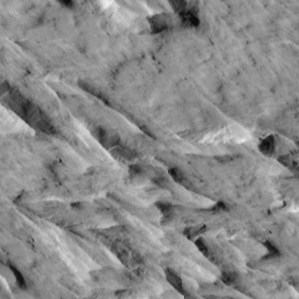
Label: non_frost